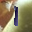
Label: 1